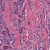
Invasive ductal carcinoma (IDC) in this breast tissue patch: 1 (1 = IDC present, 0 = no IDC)